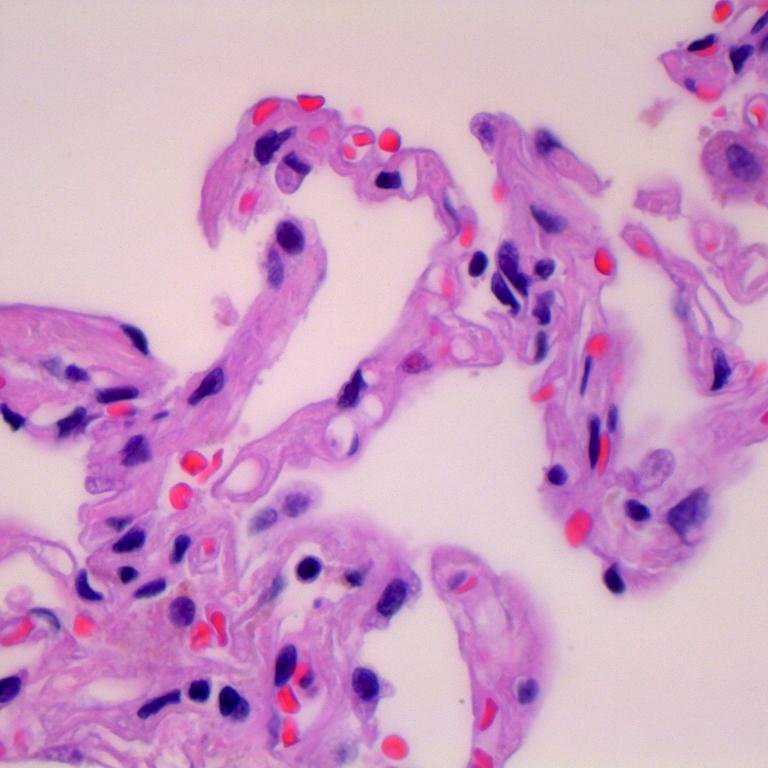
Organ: lung
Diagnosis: benign